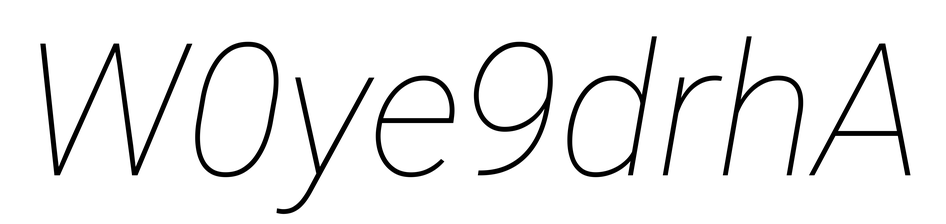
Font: Roboto-Italic_Thin_Italic